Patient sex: M
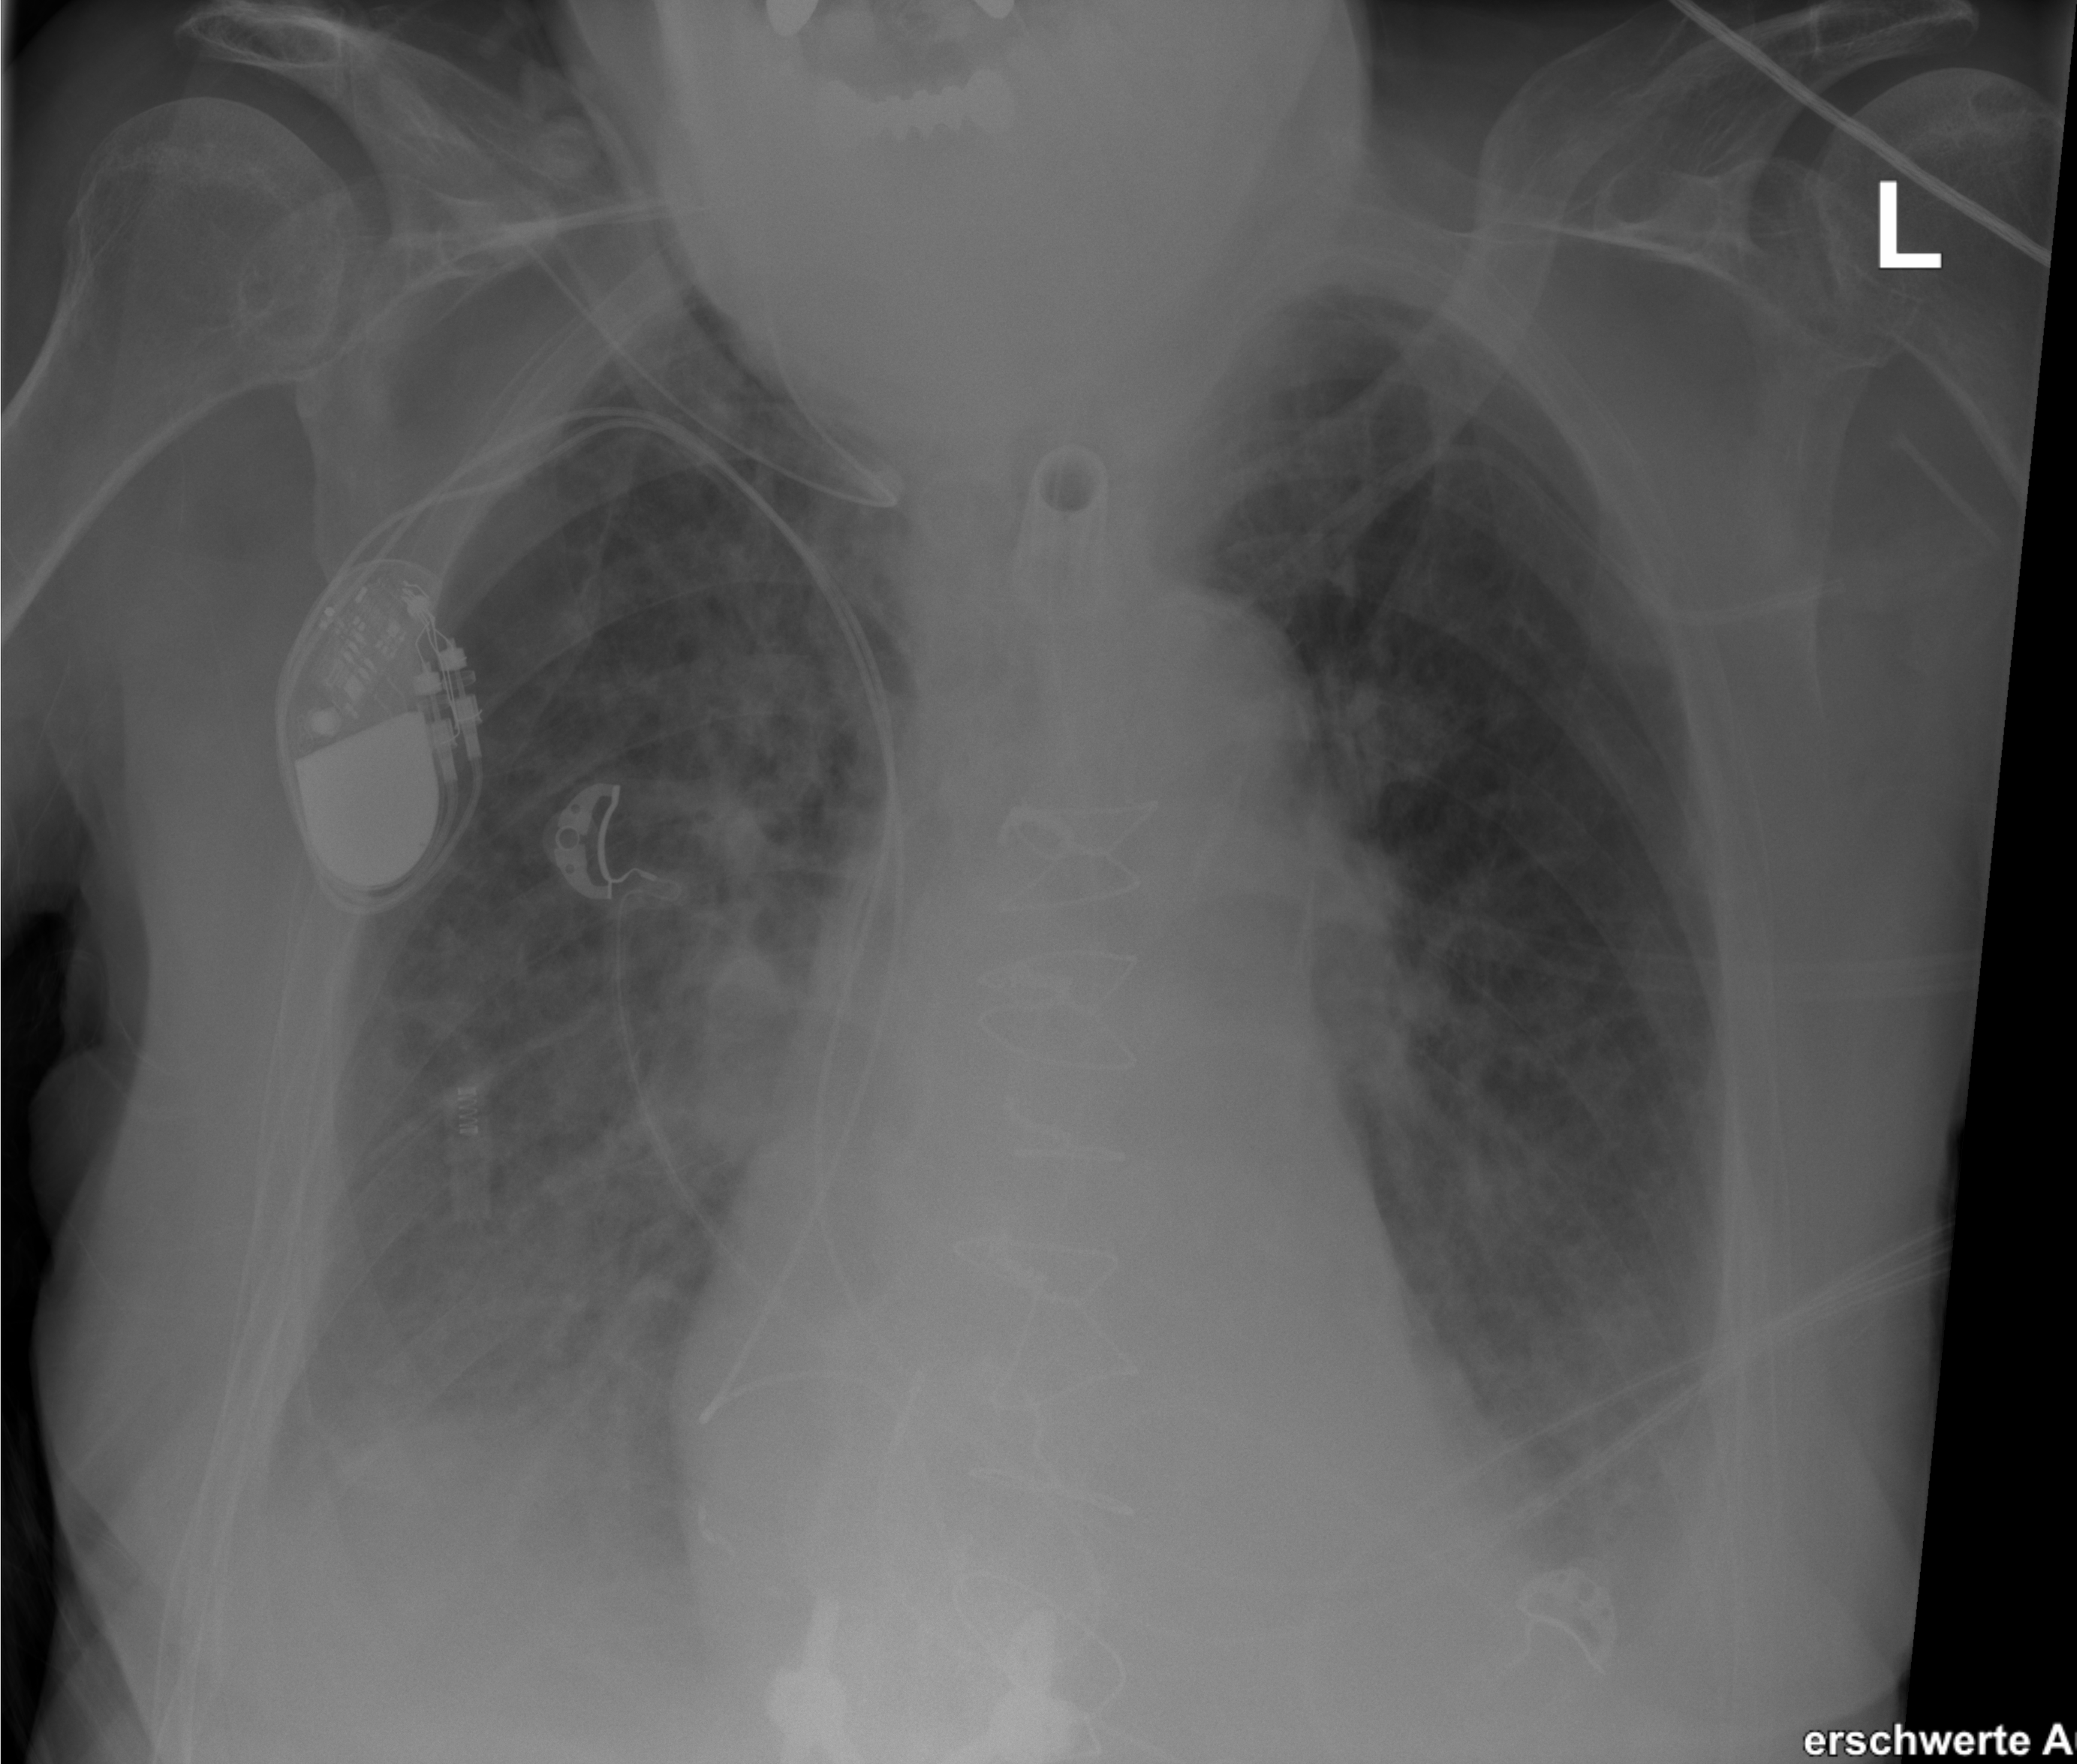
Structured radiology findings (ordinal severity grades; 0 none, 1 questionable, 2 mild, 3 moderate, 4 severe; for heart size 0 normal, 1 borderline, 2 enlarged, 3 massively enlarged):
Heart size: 0
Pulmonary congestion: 2
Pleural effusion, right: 2
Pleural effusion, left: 2
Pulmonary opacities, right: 1
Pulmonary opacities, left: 0
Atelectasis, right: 2
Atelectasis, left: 2